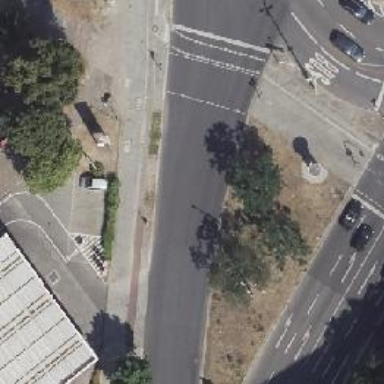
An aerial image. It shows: Secondary road with asphalt surface. There is cycle track on the right side.